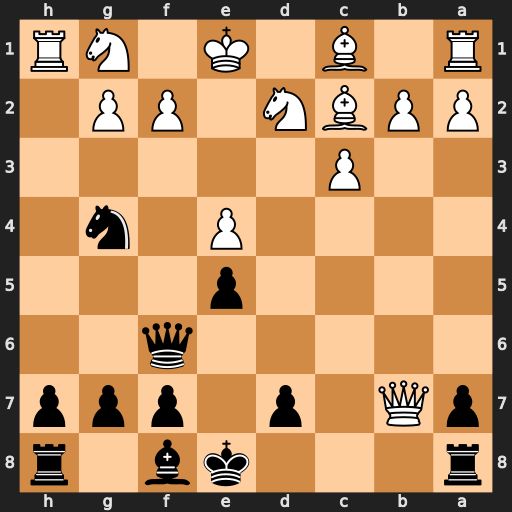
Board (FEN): r3kb1r/pQ1p1ppp/5q2/4p3/4P1n1/2P5/PPBN1PP1/R1B1K1NR
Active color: b
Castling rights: KQkq
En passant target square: -
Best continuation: Qxf2+ Kd1 Ne3#